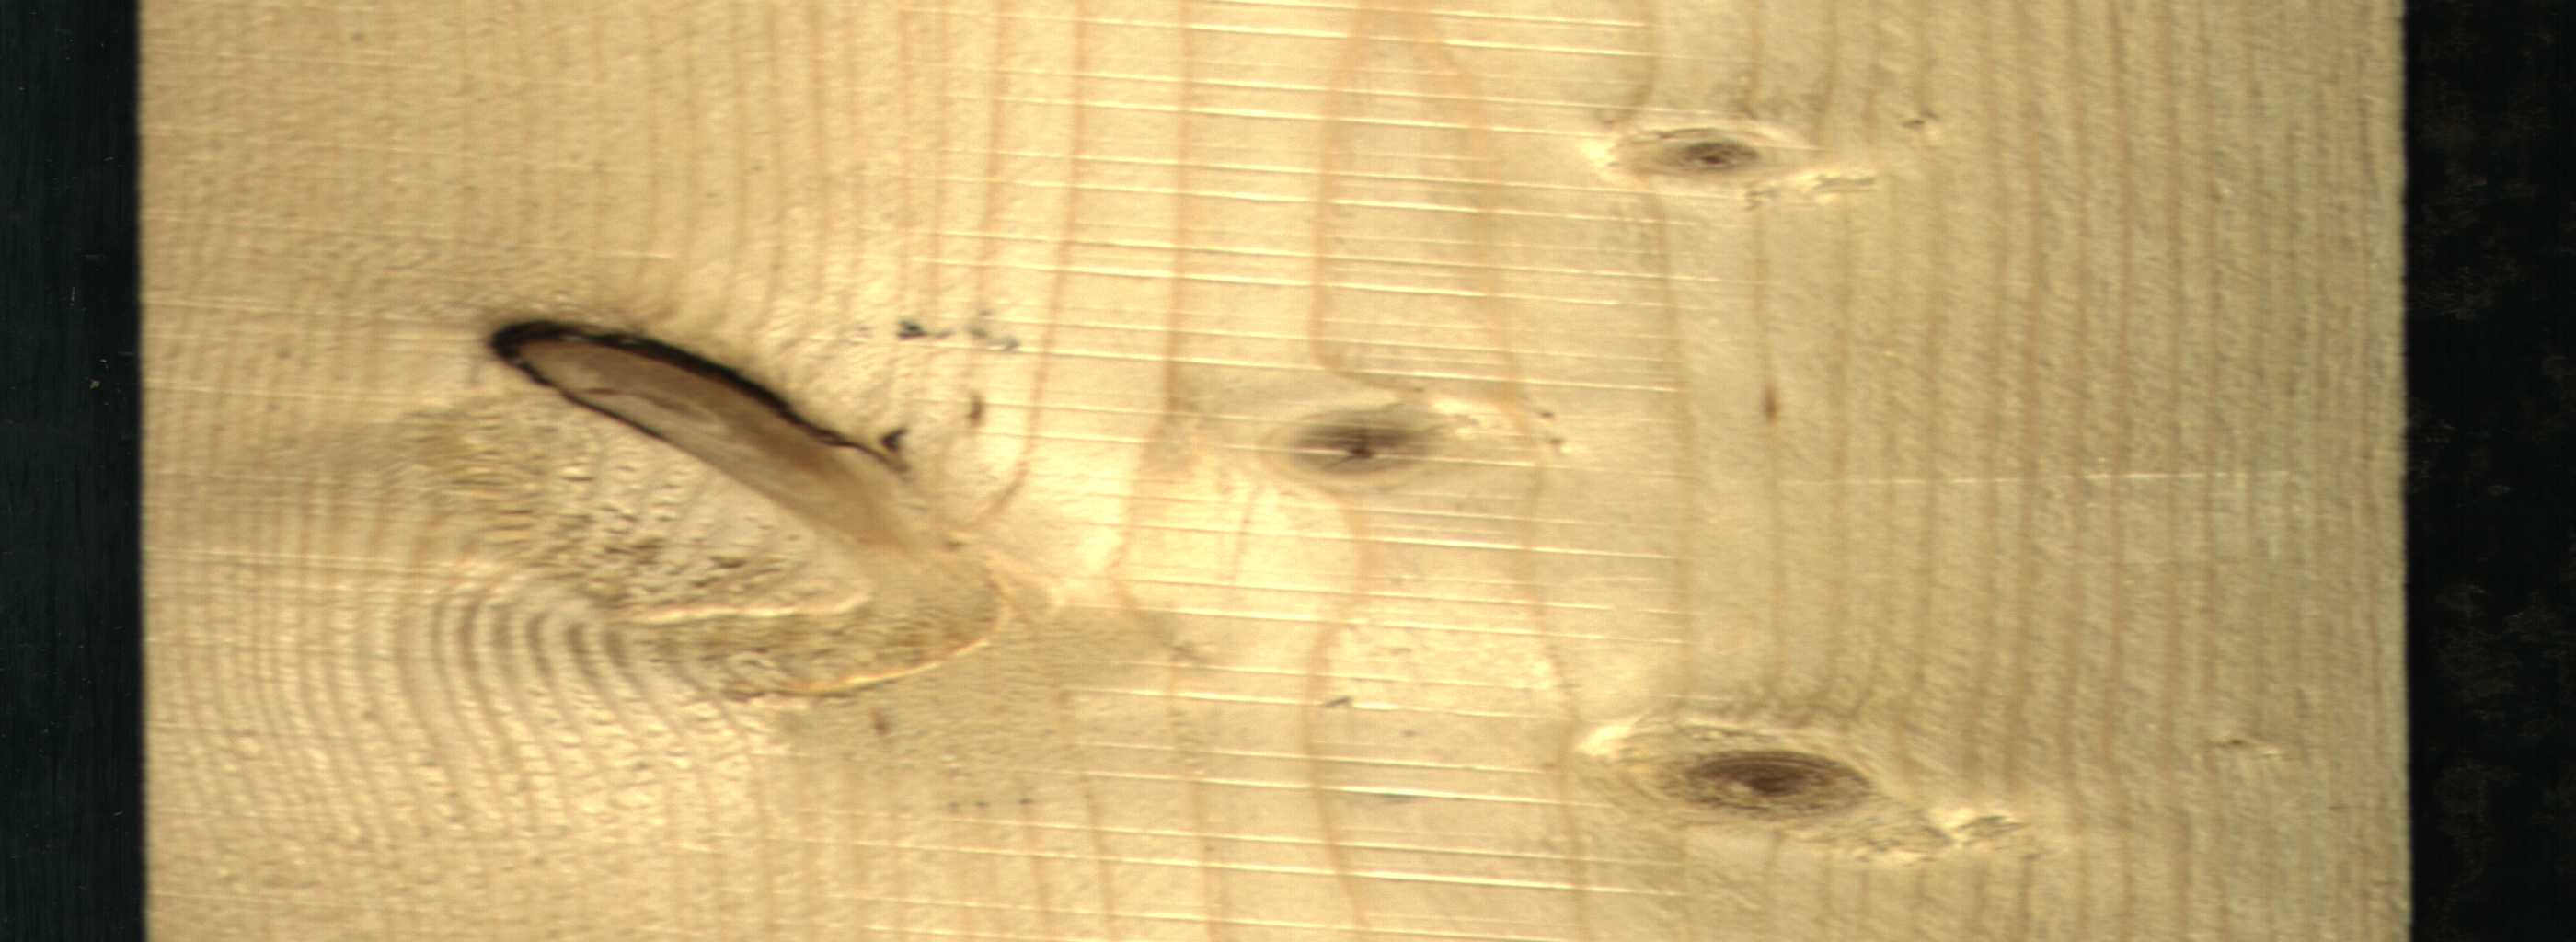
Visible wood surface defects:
Dead_Knot
Live_Knot
Live_Knot
Live_Knot